Interaction volume radius: 5 \u00c5
Interaction volume height: 10 \u00c5
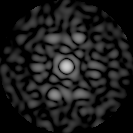
Disorder parameter: 0.7926